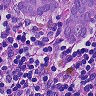
Metastatic tissue present: yes